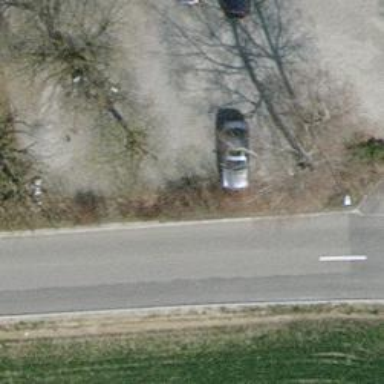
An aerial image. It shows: Picnic table located in leisure land area.